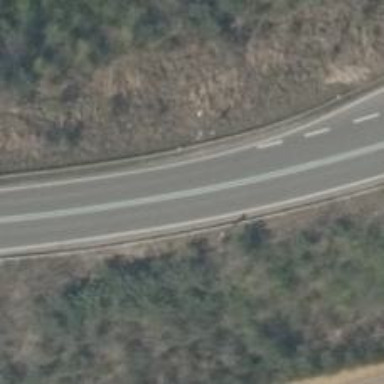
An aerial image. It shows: Asphalt trunk highway.